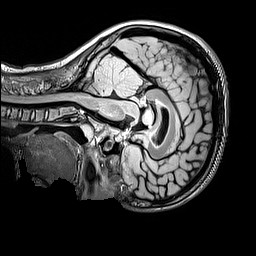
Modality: FLAIR
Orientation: sagittal
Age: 12
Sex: female
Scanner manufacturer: siemens
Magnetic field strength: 3 T
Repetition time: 5 s
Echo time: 0.388 s